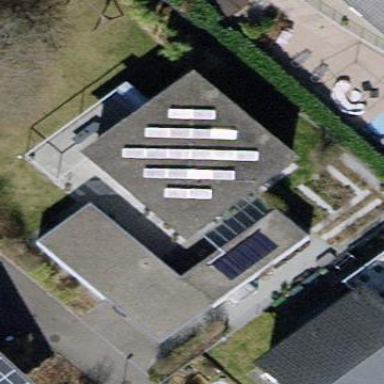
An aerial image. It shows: Building with flat roof colored dimgray.